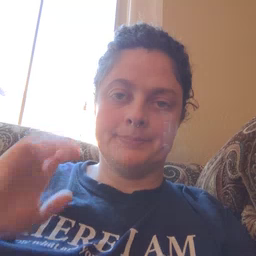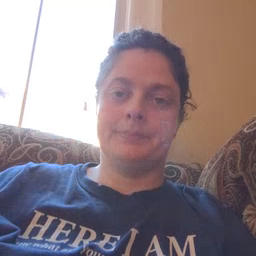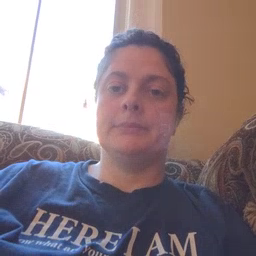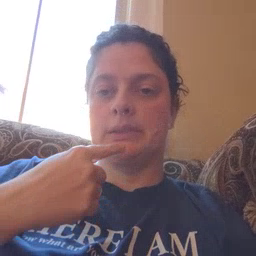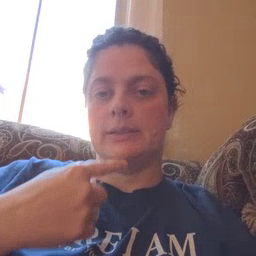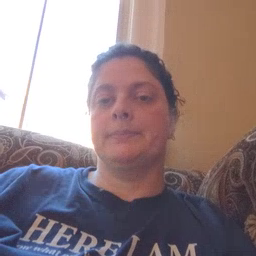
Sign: say